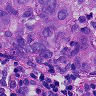
Metastatic tissue present: yes